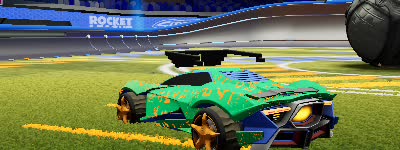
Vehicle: werewolf